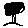
Label: tree